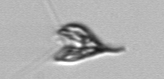
Label: Pyramimonas_longicauda